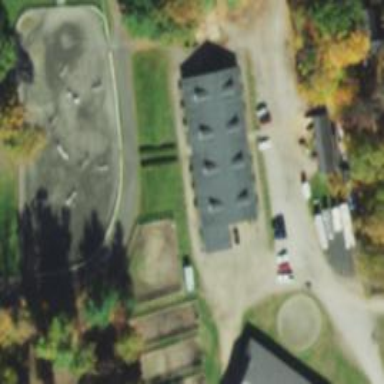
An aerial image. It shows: Equestrian sport facility.